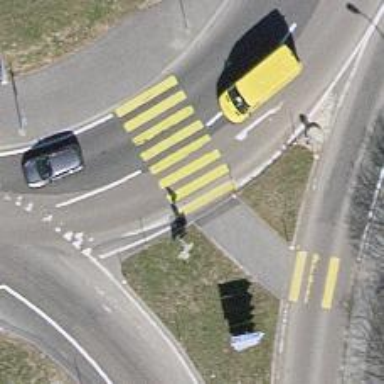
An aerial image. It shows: Marked crossing with zebra stripes on the road.